Chest X-ray. View position: PA
Patient age: 62
Patient sex: F
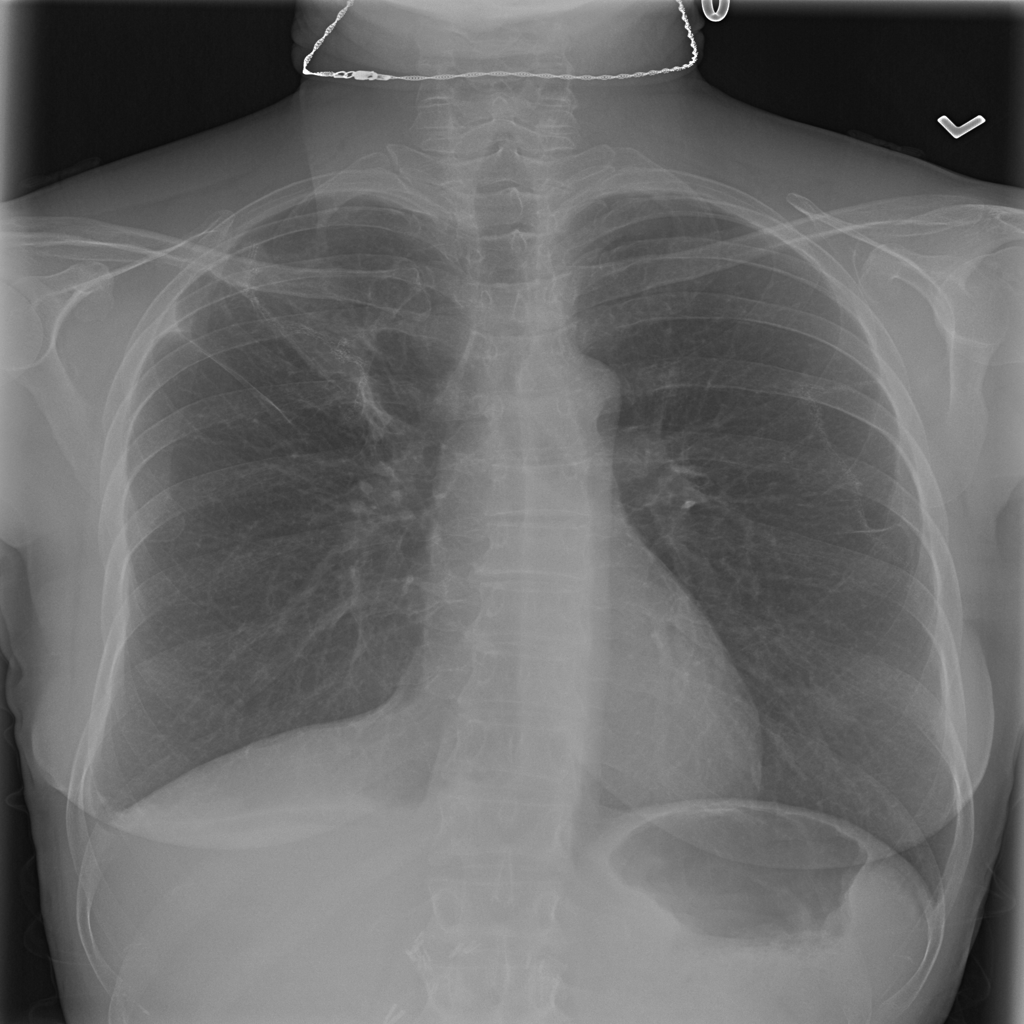
Finding: Pneumothorax